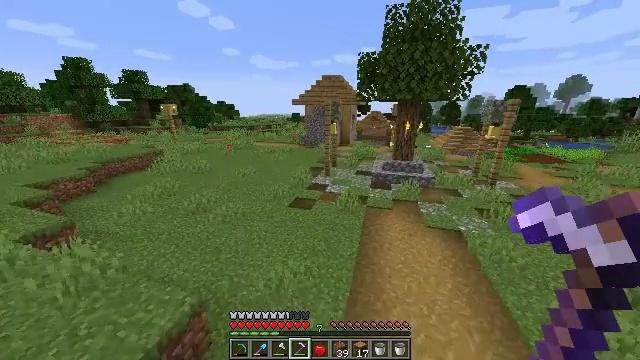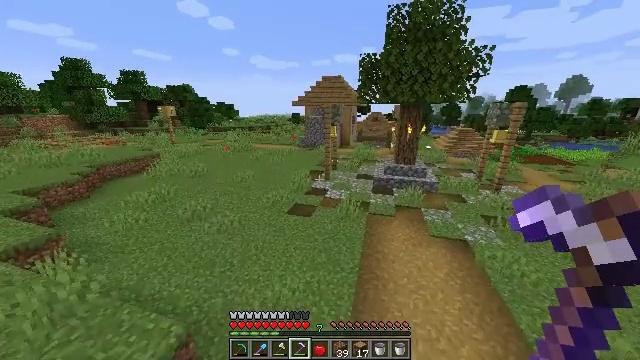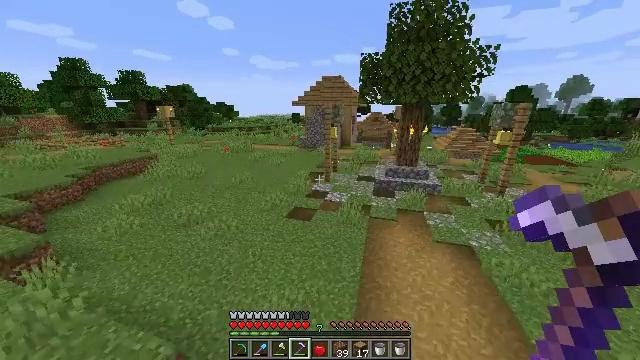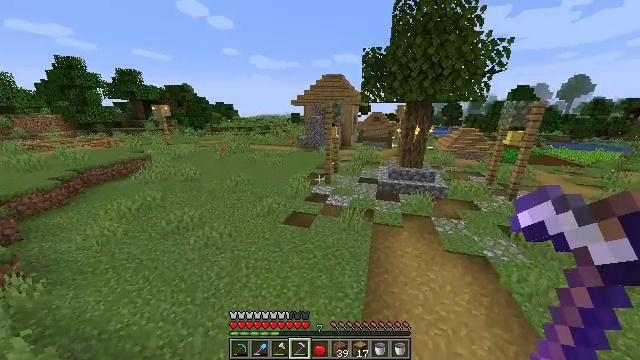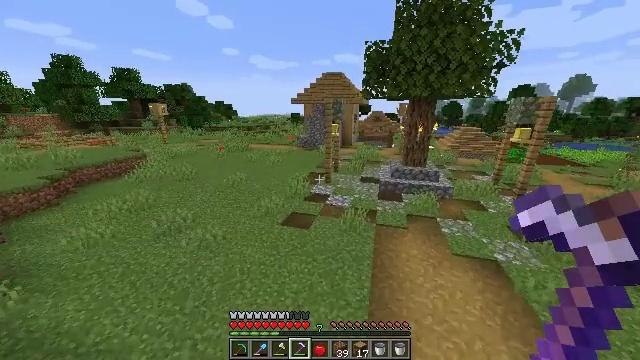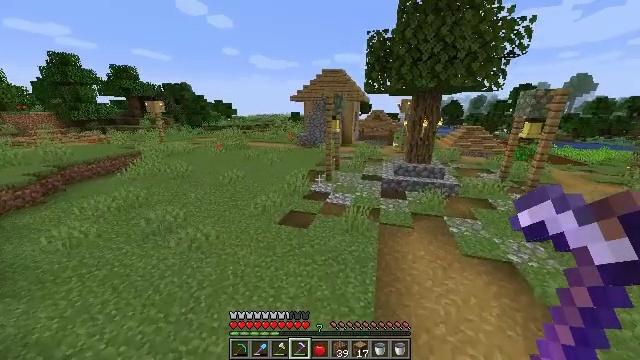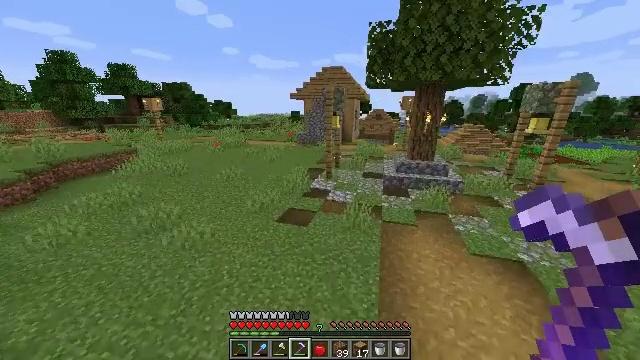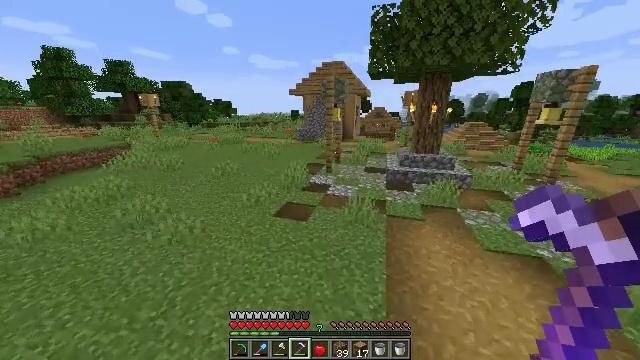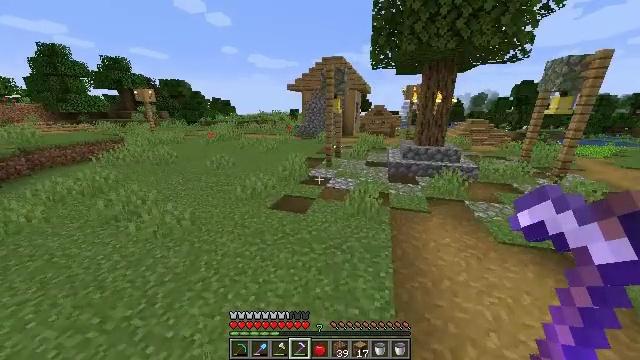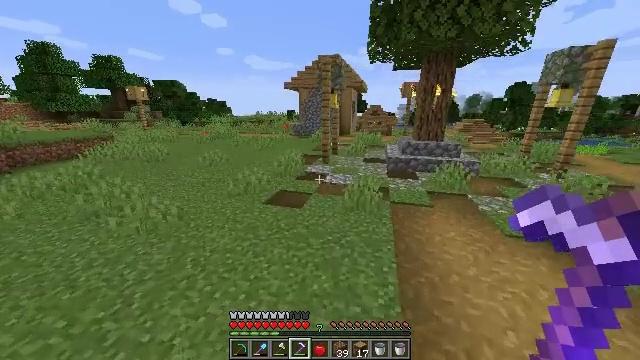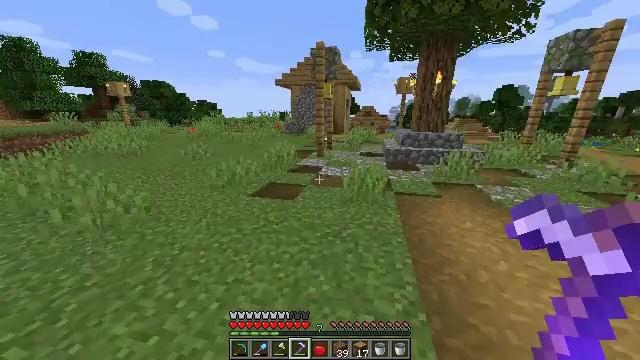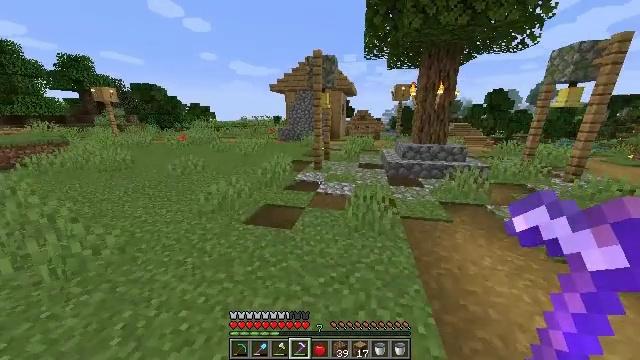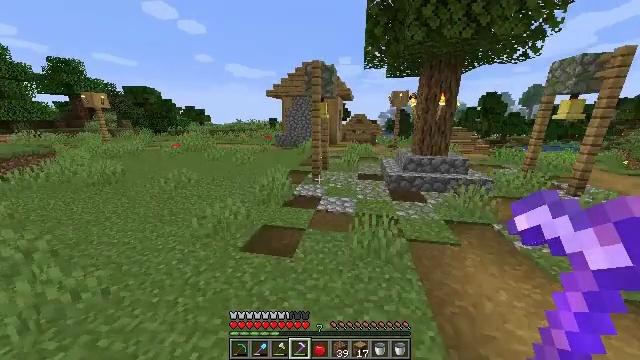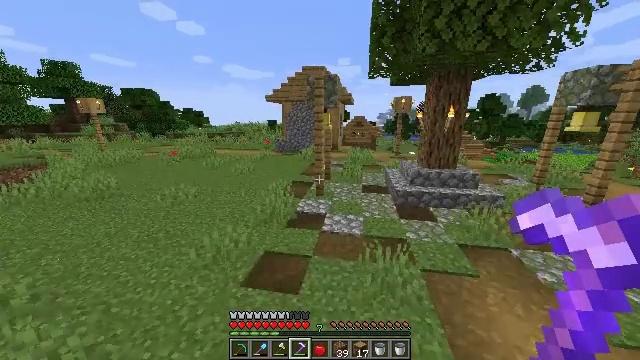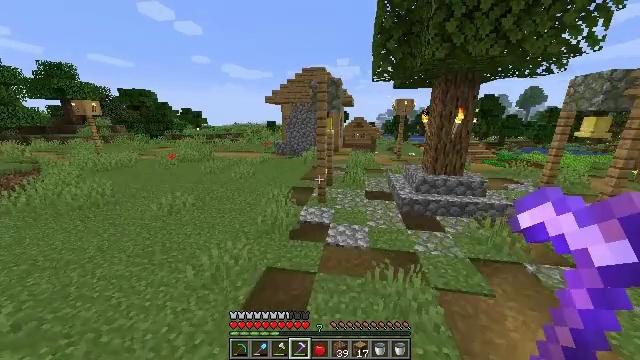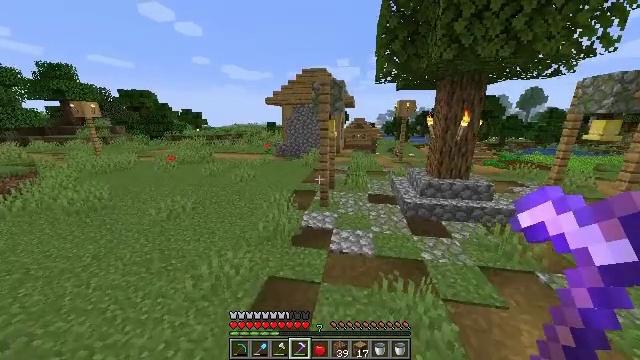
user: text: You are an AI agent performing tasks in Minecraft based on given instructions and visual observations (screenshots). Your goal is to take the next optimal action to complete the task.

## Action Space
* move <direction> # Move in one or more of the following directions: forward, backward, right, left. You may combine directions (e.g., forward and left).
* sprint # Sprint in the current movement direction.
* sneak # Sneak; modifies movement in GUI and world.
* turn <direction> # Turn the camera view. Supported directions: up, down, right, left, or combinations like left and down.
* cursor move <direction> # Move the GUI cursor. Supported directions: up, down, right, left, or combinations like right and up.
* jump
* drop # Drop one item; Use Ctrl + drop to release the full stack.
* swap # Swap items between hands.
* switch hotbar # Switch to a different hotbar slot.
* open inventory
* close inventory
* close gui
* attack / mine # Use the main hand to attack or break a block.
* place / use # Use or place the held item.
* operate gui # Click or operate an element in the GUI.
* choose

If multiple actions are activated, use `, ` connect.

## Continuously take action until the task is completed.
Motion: motion action
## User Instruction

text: Break the sugar cane.
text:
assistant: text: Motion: move forward, sprint, jump
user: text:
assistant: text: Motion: move forward, sprint, jump
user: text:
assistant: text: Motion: move forward, sprint, jump
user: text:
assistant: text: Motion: move forward, sprint, jump
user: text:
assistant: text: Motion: move forward, sprint, jump
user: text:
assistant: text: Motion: move forward, sprint, jump
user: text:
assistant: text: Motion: move forward, sprint, jump
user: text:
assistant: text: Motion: move forward, sprint, jump
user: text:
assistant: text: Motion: move forward and move left, sprint, jump
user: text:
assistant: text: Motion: move forward and move left, sprint, turn right, jump
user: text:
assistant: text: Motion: move forward and move left, sprint, turn right, jump
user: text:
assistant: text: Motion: move forward and move left, sprint, turn right, jump
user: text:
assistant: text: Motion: move forward and move left, sprint, jump
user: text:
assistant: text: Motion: move forward and move left, sprint, jump
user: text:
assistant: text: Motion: move forward and move left, sprint, jump
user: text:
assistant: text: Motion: move forward and move left, sprint, jump
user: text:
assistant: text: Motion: move forward and move left, sprint, jump
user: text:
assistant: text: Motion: move forward and move left, sprint, jump
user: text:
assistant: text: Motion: move forward and move left, sprint, jump
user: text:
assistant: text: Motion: move forward and move left, sprint, jump
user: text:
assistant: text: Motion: move forward and move left, sprint, jump
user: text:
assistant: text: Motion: move forward and move left, sprint, jump
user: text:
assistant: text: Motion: move forward and move left, sprint, jump
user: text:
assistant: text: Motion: move forward and move left, sprint, jump
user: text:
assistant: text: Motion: move forward and move left, sprint, jump
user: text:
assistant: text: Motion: move forward and move left, sprint, jump
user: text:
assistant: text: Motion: move forward and move left, sprint, jump
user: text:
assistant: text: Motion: move forward and move left, sprint, jump
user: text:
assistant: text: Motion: move forward and move left, sprint, jump
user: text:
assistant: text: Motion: move forward and move left, sprint, jump